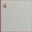
Piece: xx